Interaction volume radius: 5 \u00c5
Interaction volume height: 40 \u00c5
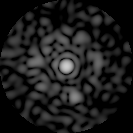
Disorder parameter: 0.8318